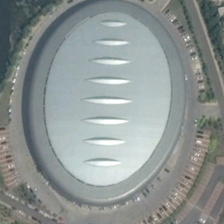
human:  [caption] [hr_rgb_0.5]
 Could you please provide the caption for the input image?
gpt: some green trees and cars are around an oval silver gray center building .

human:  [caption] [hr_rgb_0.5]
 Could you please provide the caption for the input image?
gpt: some green trees and cars are around an oval silver gray center building .

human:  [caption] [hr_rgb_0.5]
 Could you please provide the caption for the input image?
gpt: some green trees and cars are around an oval silver gray center building .

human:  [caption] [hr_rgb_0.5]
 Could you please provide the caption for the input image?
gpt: some green trees and cars are around an oval silver gray center building .

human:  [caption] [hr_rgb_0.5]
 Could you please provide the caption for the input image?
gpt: some green trees and cars are around an oval silver gray center building .